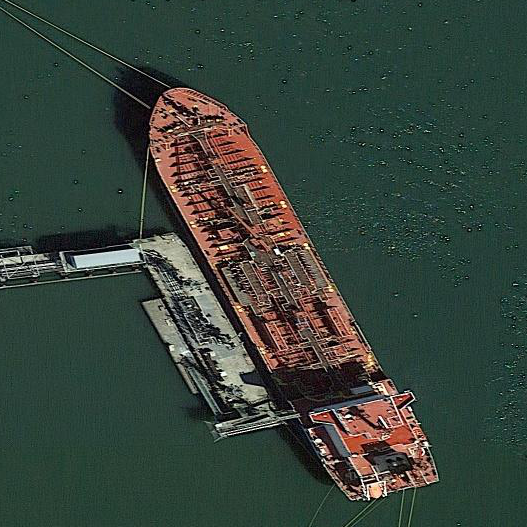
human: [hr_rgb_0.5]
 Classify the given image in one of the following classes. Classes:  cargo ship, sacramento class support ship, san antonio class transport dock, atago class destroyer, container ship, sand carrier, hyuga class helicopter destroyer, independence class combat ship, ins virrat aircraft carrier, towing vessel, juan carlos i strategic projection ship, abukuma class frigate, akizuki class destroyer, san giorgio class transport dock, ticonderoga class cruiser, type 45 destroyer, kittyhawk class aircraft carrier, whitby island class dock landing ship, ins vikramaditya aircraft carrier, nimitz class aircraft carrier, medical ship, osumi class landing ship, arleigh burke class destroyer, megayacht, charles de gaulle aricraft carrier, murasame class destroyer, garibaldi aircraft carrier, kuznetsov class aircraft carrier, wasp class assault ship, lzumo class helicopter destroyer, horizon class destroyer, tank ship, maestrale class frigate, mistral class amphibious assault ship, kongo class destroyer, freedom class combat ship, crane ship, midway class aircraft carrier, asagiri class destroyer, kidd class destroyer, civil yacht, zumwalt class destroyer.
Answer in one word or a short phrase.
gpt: Cargo ship